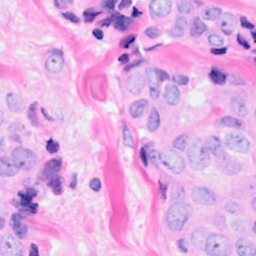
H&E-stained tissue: Breast